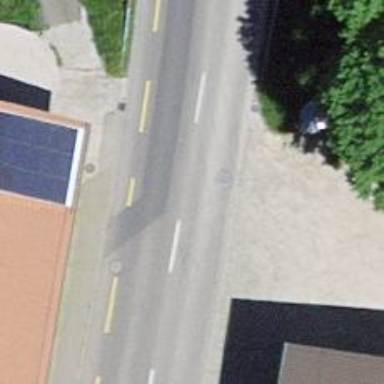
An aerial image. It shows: Secondary road with lane designated for cycling on the left side. The road surface is asphalt.